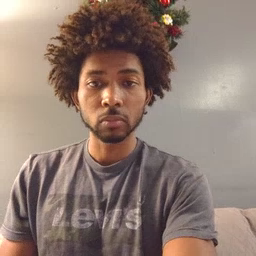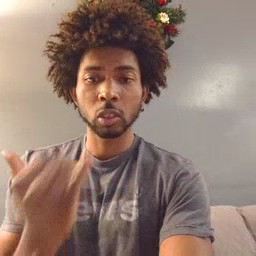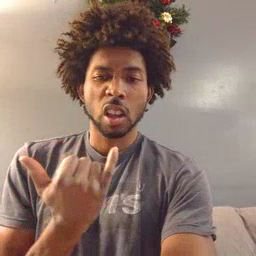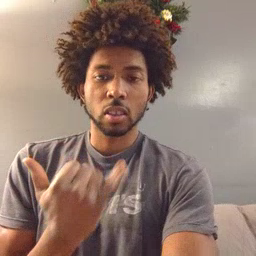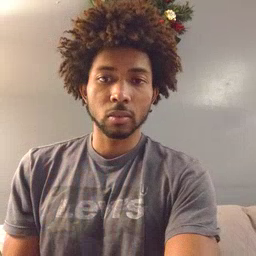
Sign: now